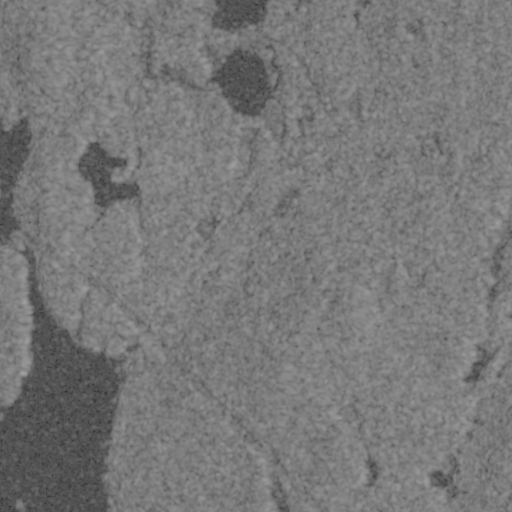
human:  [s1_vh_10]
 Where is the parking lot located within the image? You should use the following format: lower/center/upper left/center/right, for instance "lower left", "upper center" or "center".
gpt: The parking lot is located in the center right of the image.
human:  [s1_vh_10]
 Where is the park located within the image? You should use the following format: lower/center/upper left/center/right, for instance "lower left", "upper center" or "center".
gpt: There is no park in the image.

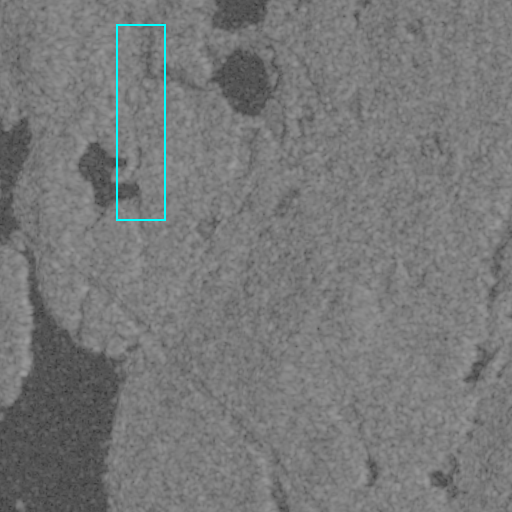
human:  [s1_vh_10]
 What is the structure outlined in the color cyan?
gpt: There is no cyan outline.
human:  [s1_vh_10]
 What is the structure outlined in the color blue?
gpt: There is no structure outlined in blue.